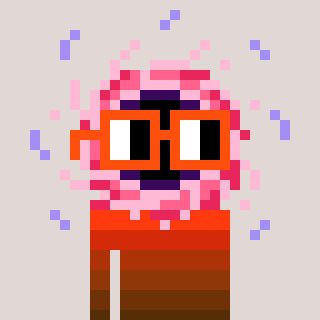
a pixel art character with square orange glasses, a blackhole-shaped head and a orange-colored body on a warm background